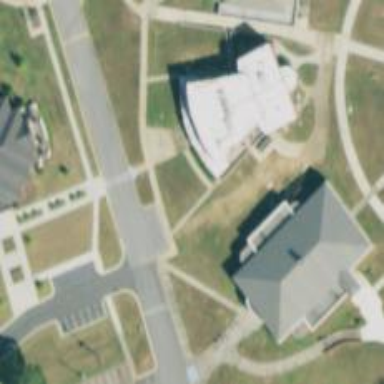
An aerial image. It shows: College building.